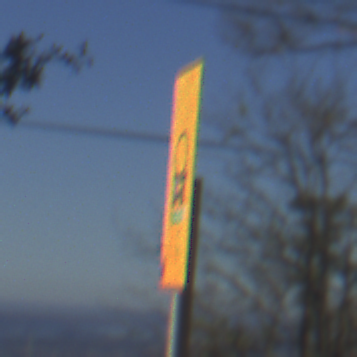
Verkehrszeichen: FahrzeugeMitWassergefaehrdenderLadungOhnePfeilsymbol
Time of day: MorningAfternoon
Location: Outdoor (Nature)
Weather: Clear
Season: Winter
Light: Natural